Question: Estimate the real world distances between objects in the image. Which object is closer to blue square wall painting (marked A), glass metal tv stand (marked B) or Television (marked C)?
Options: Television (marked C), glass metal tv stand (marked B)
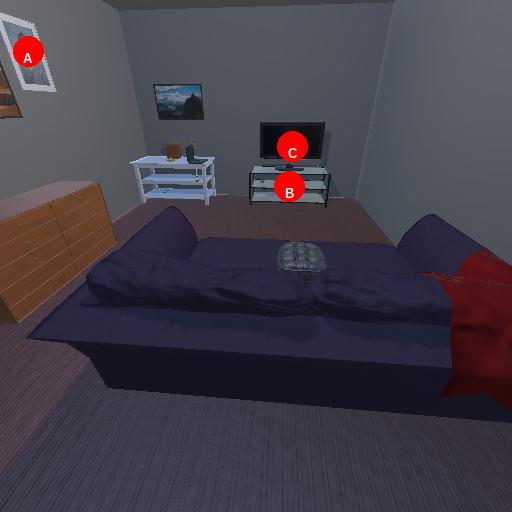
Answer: Television (marked C)